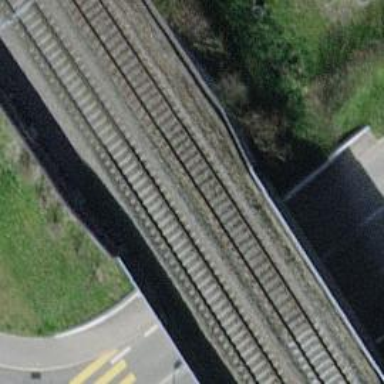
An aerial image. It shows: Railway bridge with electrified contact line. There is one track on the bridge.